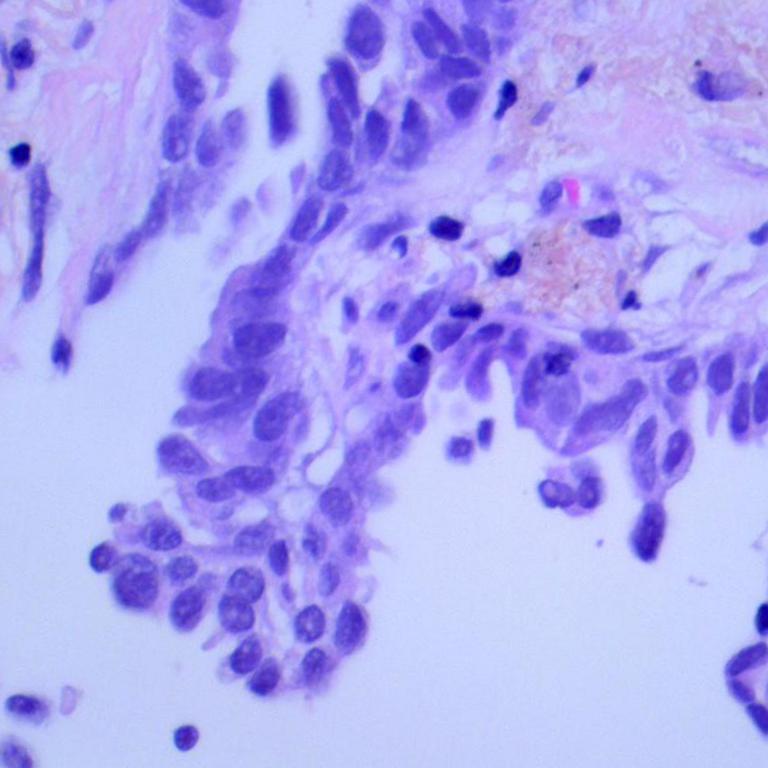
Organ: lung
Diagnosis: adenocarcinomas